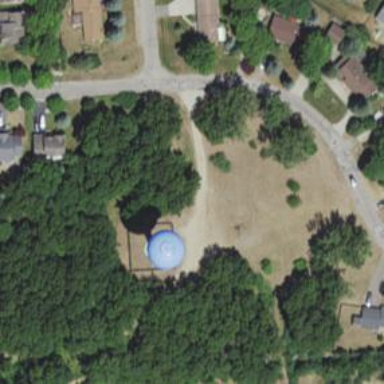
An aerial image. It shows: Water tower that is man-made.